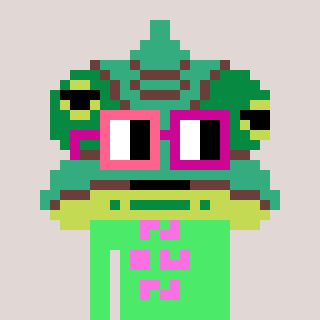
a pixel art character with square pink and red glasses, a chameleon-shaped head and a teal-colored body on a warm background